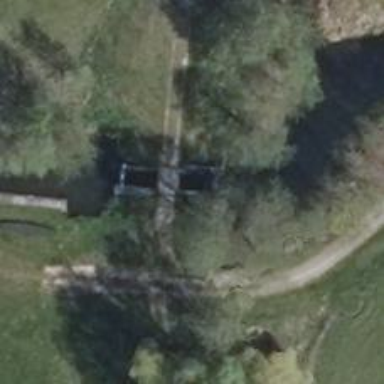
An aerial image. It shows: Lock gate along waterway.